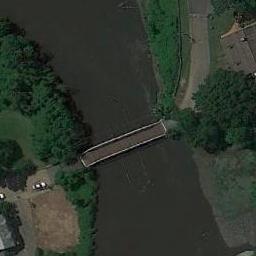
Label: bridge